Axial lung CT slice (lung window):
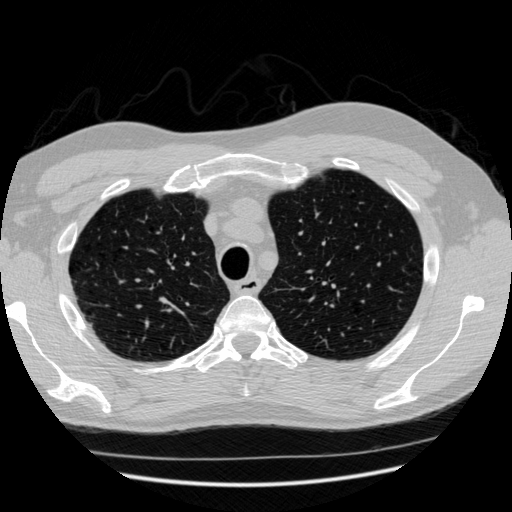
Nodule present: no